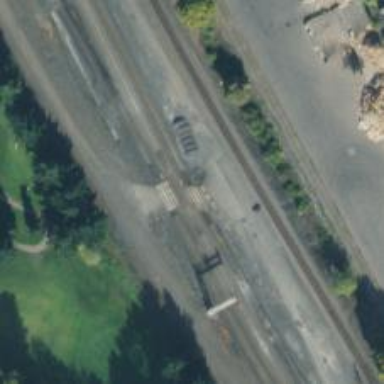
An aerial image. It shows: Railway track.